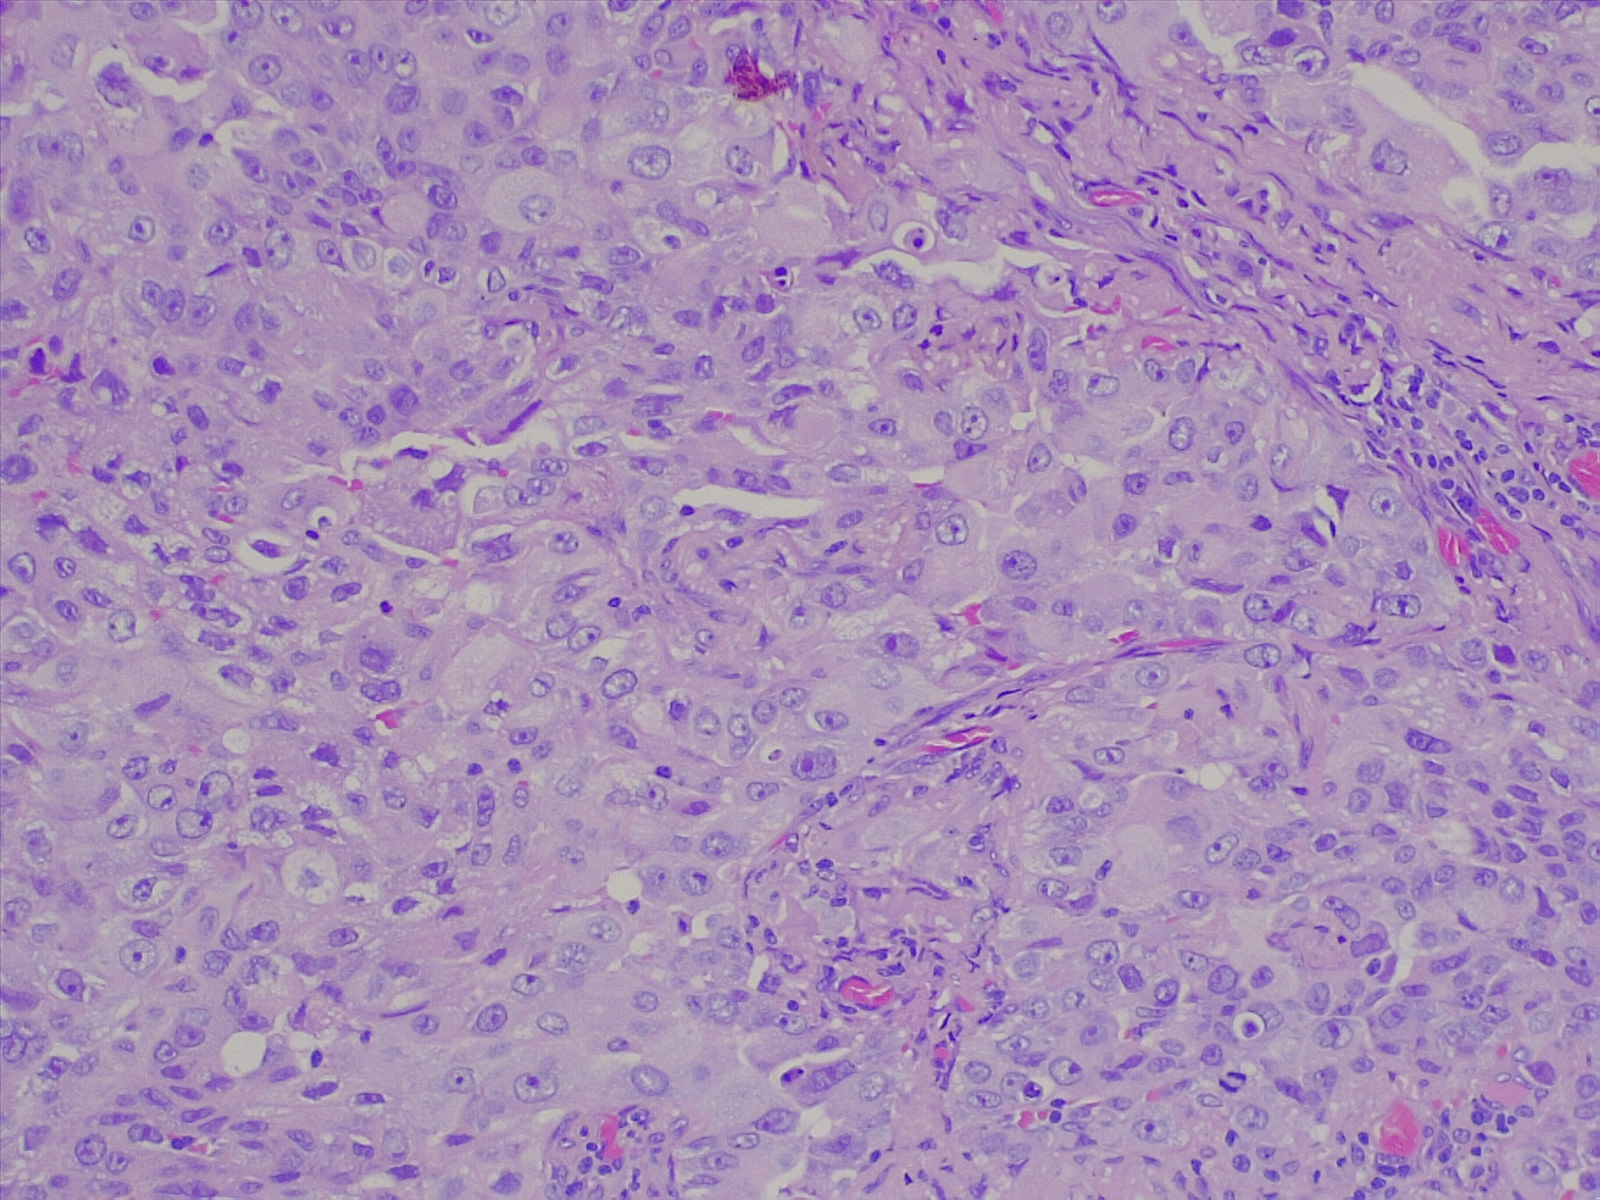
Label: lung adenocarcinoma, moderately differentiated